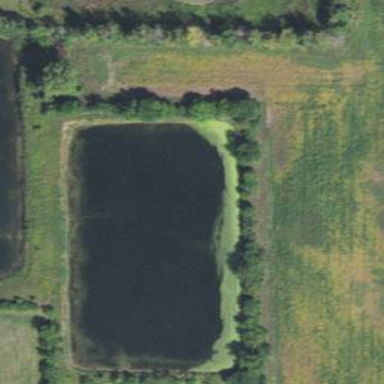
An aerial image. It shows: Peaceful pond surrounded by nature.